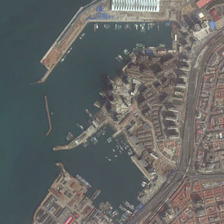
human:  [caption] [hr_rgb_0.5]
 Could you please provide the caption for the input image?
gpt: some boats are in a port near many crowded buildings .

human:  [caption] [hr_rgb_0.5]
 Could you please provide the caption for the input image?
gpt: some boats are in a port near many crowded buildings .

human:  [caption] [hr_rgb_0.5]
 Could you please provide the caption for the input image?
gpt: some boats are in a port near many crowded buildings .

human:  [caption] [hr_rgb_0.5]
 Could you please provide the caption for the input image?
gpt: some boats are in a port near many crowded buildings .

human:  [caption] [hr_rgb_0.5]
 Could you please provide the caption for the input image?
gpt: some boats are in a port near many crowded buildings .